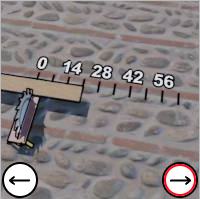
Task: length
Answer: 21
First scale value: 14.0